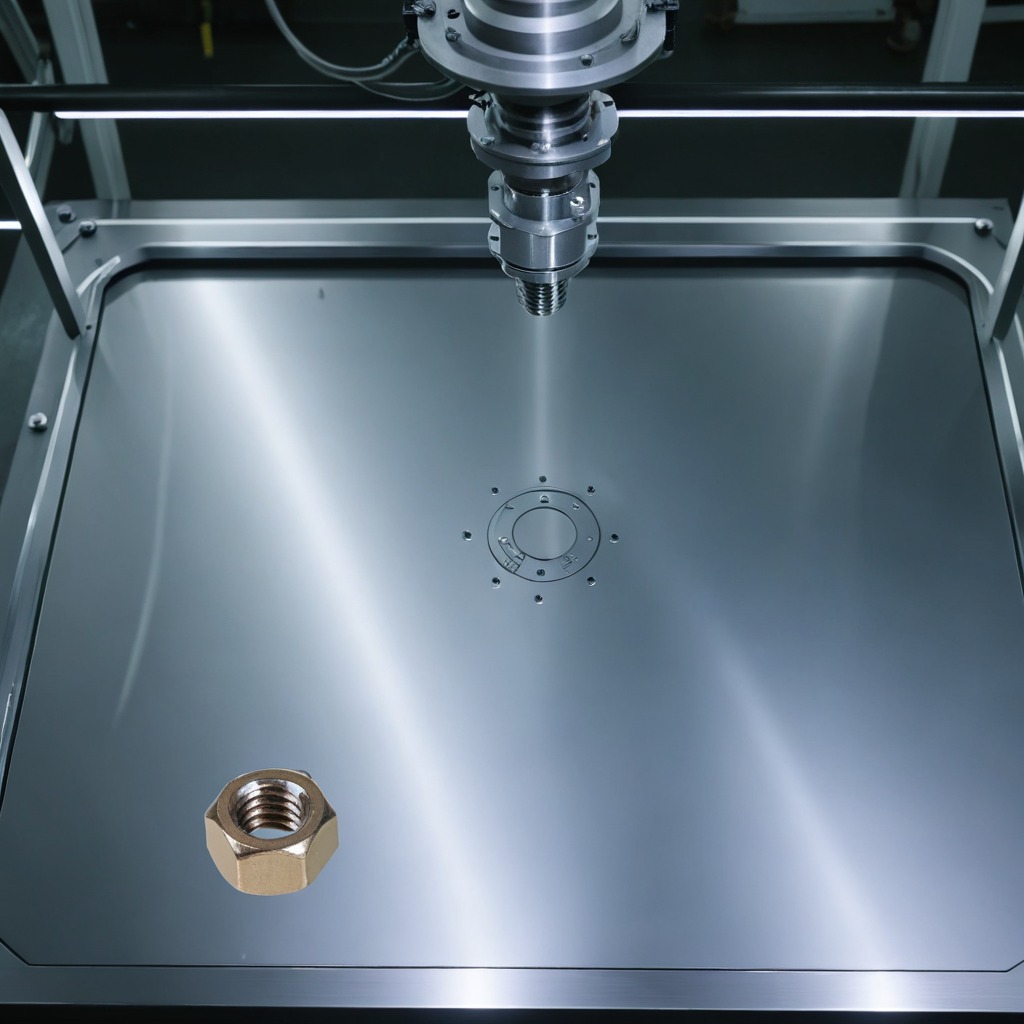
A metal nut is lying on the metal table.